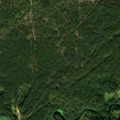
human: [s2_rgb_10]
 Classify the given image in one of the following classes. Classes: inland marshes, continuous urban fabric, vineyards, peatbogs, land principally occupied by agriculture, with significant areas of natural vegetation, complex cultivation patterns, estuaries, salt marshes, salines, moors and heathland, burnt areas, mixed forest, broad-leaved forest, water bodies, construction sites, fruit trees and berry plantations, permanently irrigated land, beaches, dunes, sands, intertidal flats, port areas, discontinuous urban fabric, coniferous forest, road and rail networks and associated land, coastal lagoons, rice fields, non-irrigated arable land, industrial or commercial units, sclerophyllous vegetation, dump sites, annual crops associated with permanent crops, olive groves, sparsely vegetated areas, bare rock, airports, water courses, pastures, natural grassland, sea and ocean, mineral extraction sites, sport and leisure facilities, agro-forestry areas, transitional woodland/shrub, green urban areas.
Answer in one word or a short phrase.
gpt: land principally occupied by agriculture, with significant areas of natural vegetation, coniferous forest, mixed forest, transitional woodland/shrub, sparsely vegetated areas